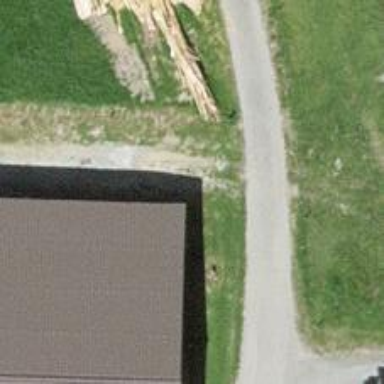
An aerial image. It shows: Garage.